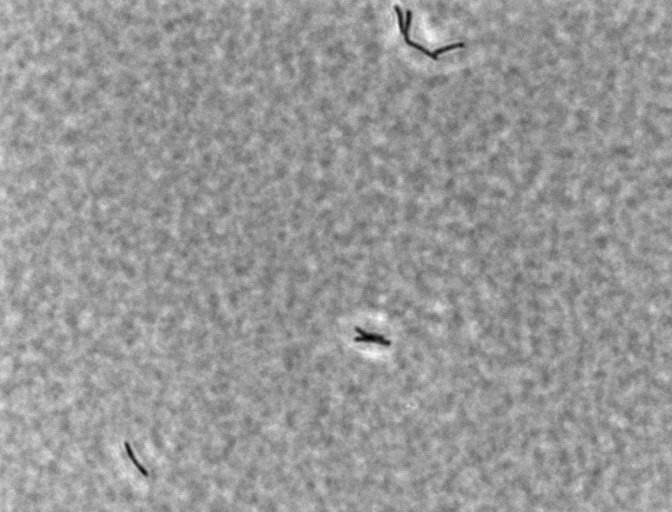
Bacillus coagulans